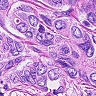
Metastatic tissue present: yes